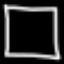
Label: square